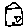
Label: house